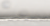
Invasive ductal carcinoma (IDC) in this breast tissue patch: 0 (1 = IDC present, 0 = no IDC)